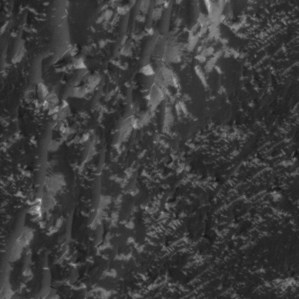
Label: frost